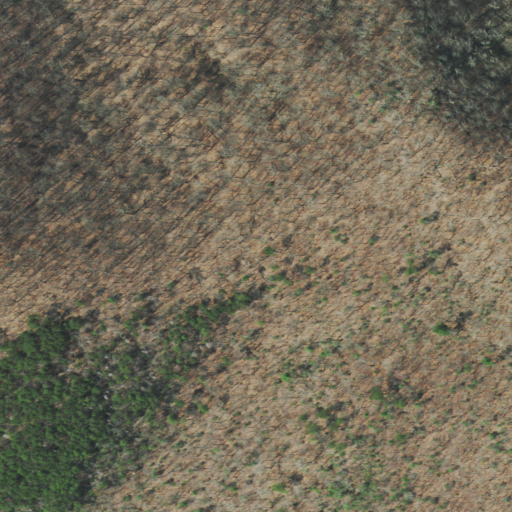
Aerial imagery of ridge(s) in Tennessee named Dry Pond Lead containing deciduous forest, mixed forest, and evergreen forest